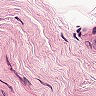
Metastatic tissue present: no